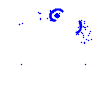
Particle: electron